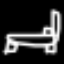
Label: bed